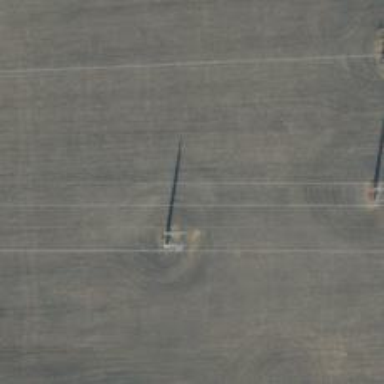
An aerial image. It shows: Power tower.